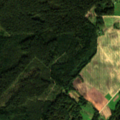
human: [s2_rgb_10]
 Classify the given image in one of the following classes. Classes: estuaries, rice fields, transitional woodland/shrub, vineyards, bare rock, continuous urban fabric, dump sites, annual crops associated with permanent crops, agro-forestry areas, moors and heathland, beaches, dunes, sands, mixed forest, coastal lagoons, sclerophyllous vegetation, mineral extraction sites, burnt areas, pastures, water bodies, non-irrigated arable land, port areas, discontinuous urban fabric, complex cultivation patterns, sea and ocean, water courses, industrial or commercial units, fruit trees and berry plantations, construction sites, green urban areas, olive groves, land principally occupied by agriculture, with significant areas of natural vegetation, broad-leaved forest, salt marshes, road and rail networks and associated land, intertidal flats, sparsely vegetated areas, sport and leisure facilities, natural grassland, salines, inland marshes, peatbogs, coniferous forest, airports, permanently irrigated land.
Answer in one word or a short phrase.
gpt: non-irrigated arable land, complex cultivation patterns, broad-leaved forest, coniferous forest, mixed forest, transitional woodland/shrub